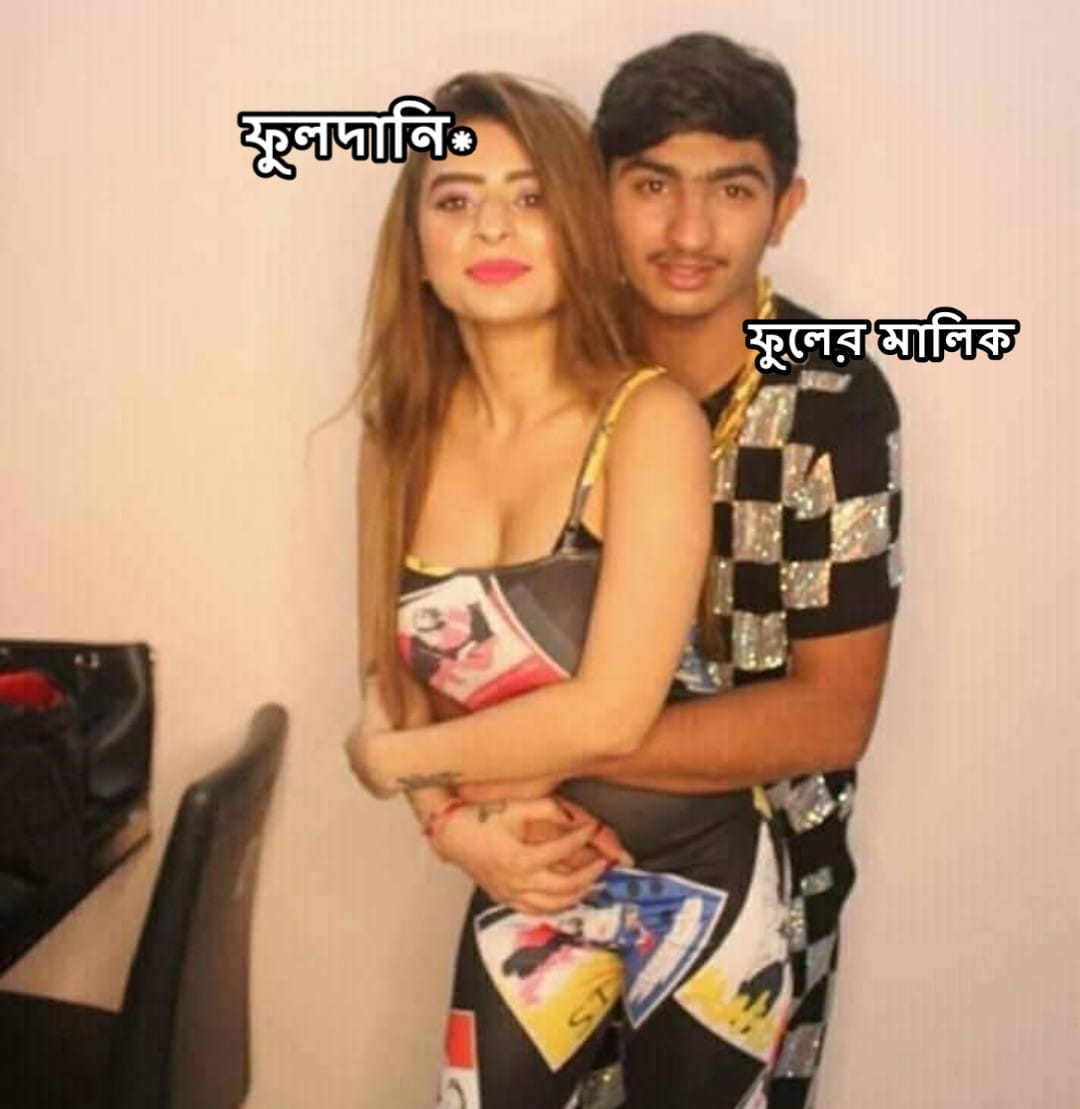
Caption: ফুলদানি*      ফুলের মালিক
Label: hate